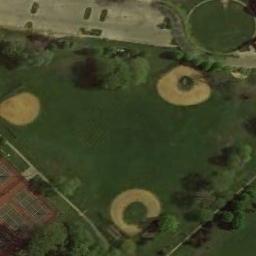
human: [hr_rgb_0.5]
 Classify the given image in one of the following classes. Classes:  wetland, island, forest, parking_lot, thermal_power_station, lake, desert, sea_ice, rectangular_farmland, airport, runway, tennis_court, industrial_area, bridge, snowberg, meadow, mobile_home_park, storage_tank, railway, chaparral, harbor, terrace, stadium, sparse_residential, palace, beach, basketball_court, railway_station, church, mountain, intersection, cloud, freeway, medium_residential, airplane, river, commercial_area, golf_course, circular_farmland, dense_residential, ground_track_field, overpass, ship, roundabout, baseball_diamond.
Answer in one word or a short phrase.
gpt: baseball_diamond